【题型】填空题　【知识点】平面几何　【难度】easy
如图，$\angle B=40^\circ$，$\angle ACD=3\angle B$，则 $\angle A=$ \_\_\_\_\_\_度。

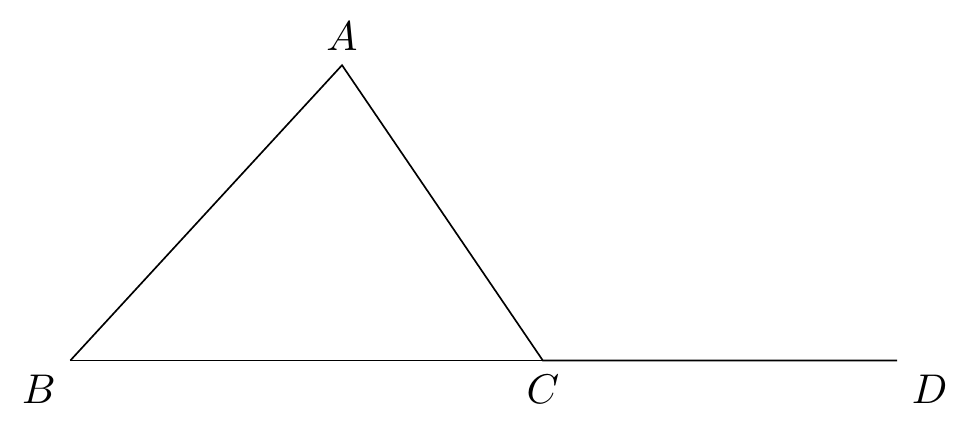
【解答】
解：$\because \angle B = 40^\circ$，$\angle ACD = 3\angle B$，$\angle ACD = \angle A + \angle B$

$\therefore \angle A = \angle ACD - \angle B = 3\angle B - \angle B = 2\angle B = 80^\circ$，

故答案为：$80$。